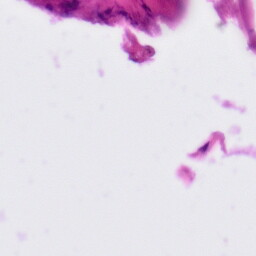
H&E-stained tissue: Tonsil